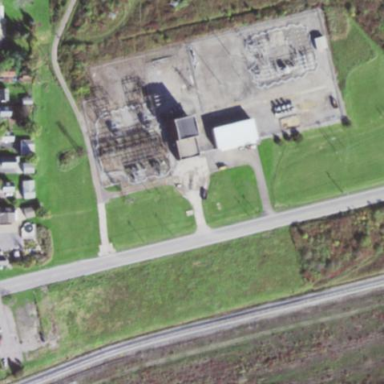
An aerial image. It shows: Power substation.